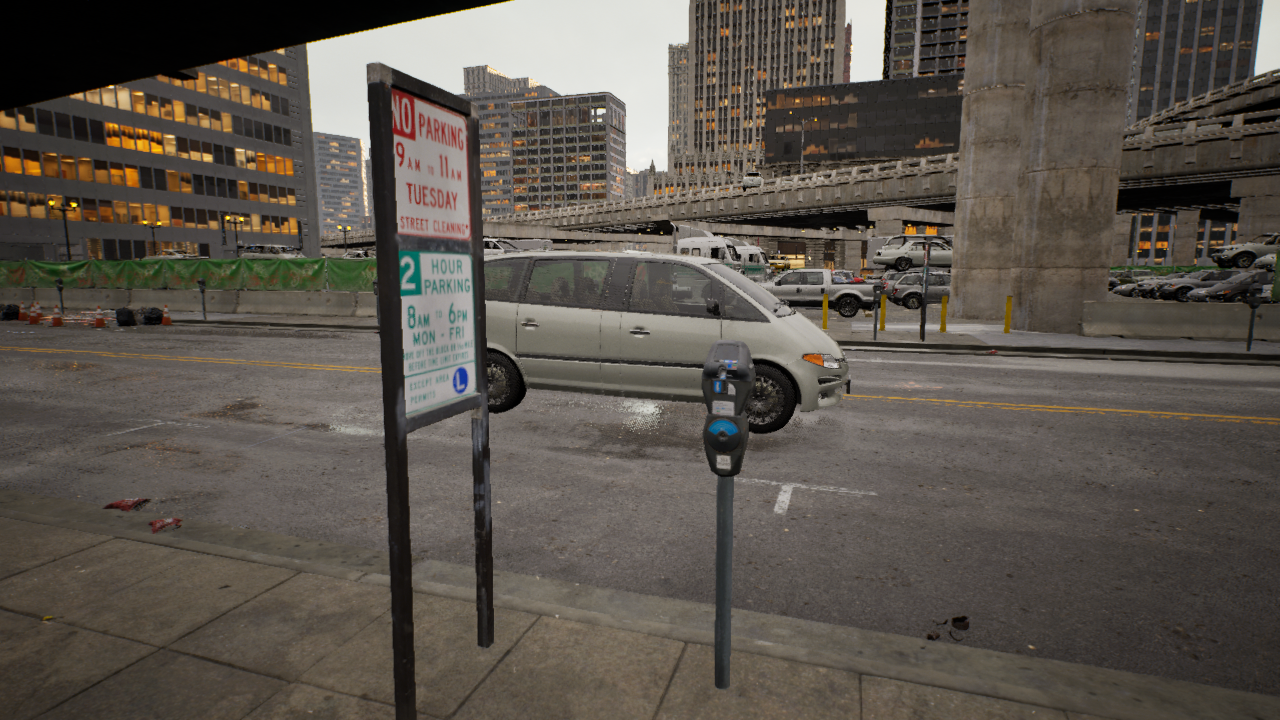
Venue: downtown
Lighting: golden hour
Vehicle rig: minivan